Current action and preconditions to check: path_clear

Your task: For each precondition in the list above, predict whether it will hold at this action.

Consider the current scene as observed from the mobile robot's camera, and analyze the predicted future states of all dynamic agents (e.g., people, animals, vehicles, or any moving entities) within the NEXT SECOND.

IMPORTANT: Only answer "very likely" if you are absolutely certain—based on strong, clear evidence—that a dynamic agent will violate the precondition in the predicted future state. Do NOT answer "very likely" for unlikely, ambiguous, or low-probability risks.

Ask yourself for each precondition: Is there a high probability, with clear and convincing evidence, that the predicted future states of any dynamic agent will interfere with the predicted future state of the currently executing action within the NEXT SECOND, causing that precondition to fail?

Assess the risk level based on these predictions. Use "likely" or "very likely" if motions create a clear risk of interference.

Use "neutral" or "improbable" if agents are nearby but their predicted paths are clearly diverging or non-conflicting.

Failure Risk Categories: "very improbable", "improbable", "neutral", "likely", "very likely"

Answer Format: Output ONLY the probability_of_failure value from these categories: "very improbable", "improbable", "neutral", "likely", "very likely"

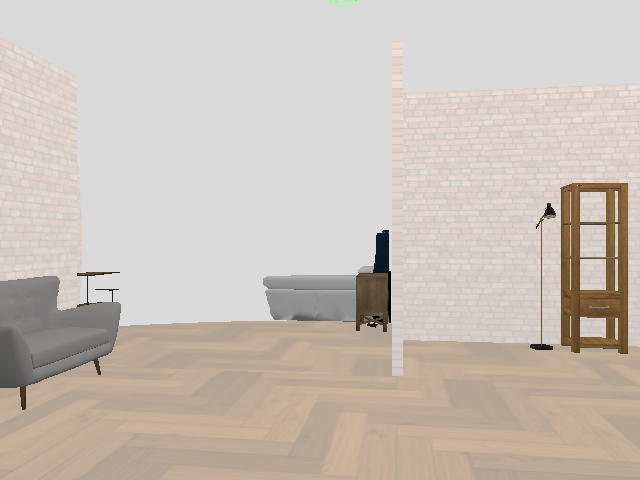

Answer: very improbable